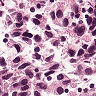
Metastatic tissue present: yes